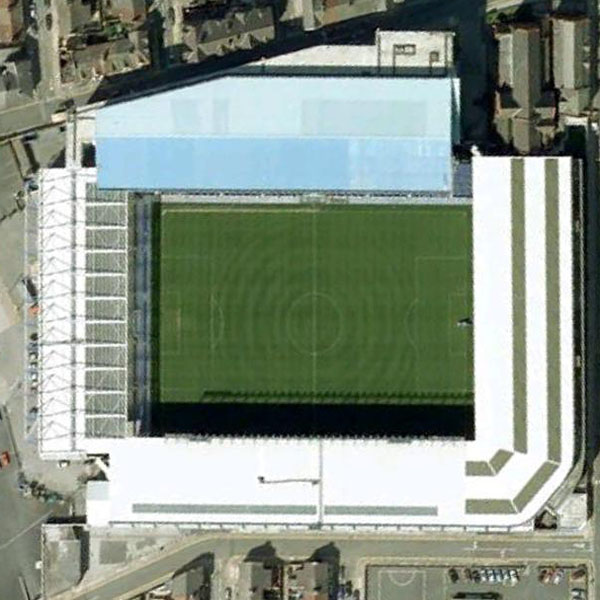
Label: footballField